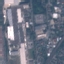
Label: Industrial